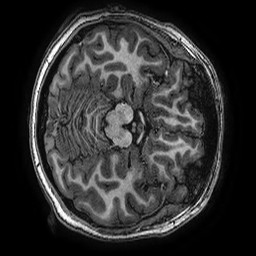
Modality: T1w
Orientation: axial
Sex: female
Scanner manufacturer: ge
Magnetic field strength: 3 T
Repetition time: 0.00766 s
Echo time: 0.003476 s